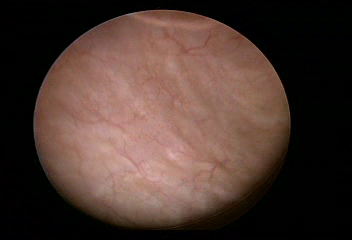
Modality: WLC
Class: Foreign bodies
Subclass: AirBubble
Bladder cancer association: No
Annotated structures: Air bubble